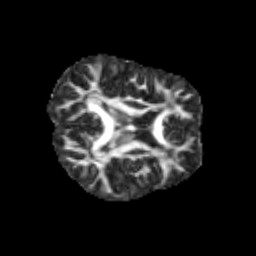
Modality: FA
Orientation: axial
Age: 12
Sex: male
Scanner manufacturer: siemens
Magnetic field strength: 3 T
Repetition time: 3.8 s
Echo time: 0.07 s